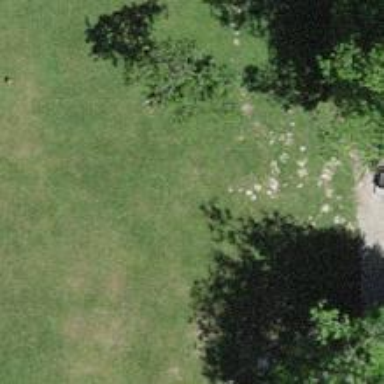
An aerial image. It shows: Picnic site with barbecue amenities available.